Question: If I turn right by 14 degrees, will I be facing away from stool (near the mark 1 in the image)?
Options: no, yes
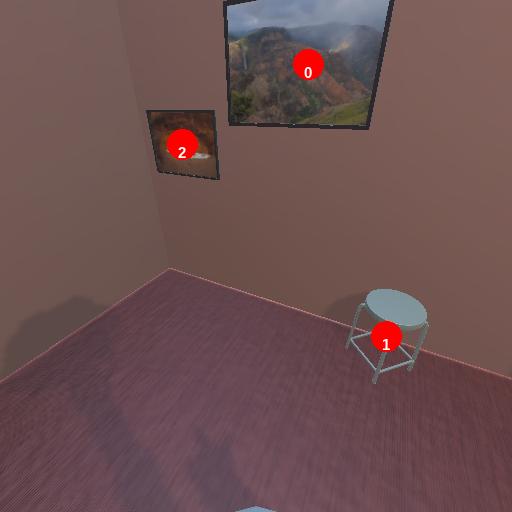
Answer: no